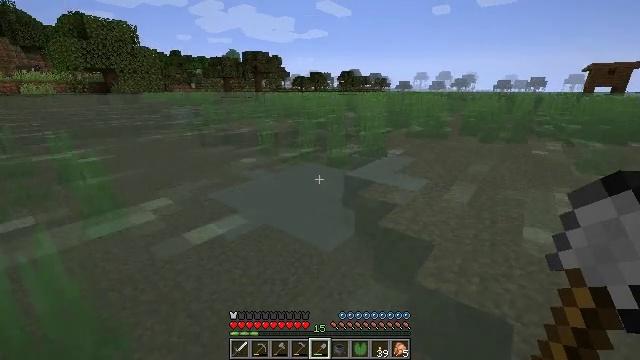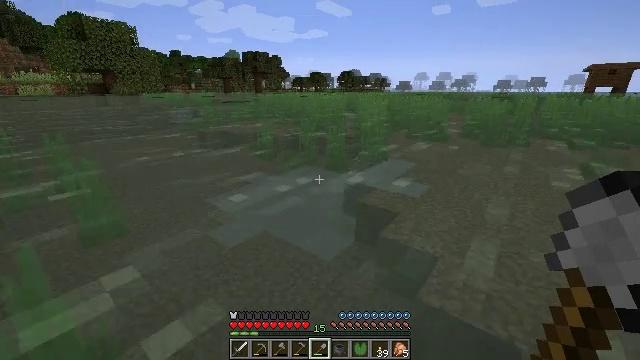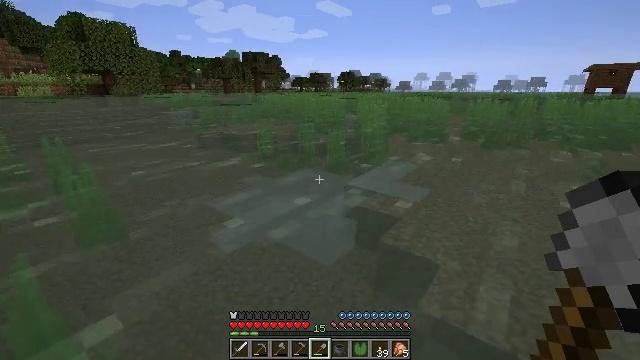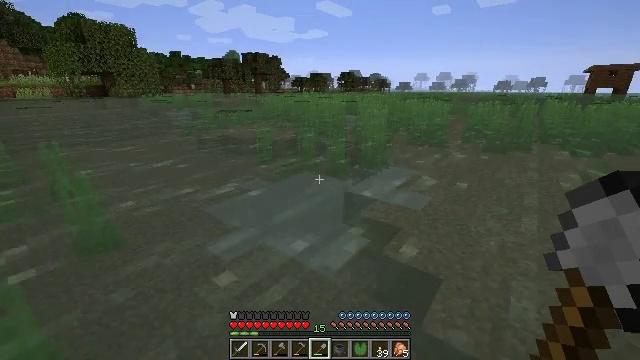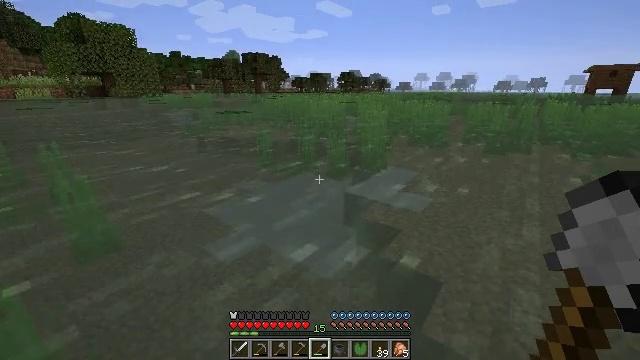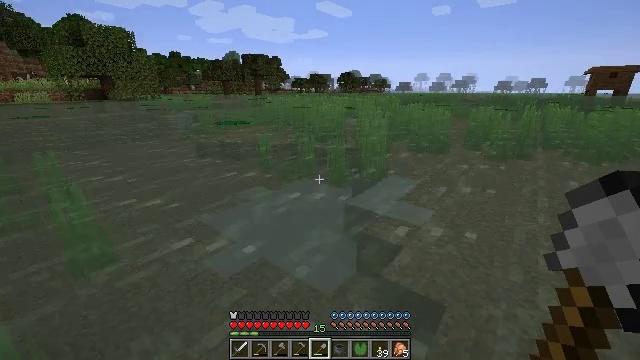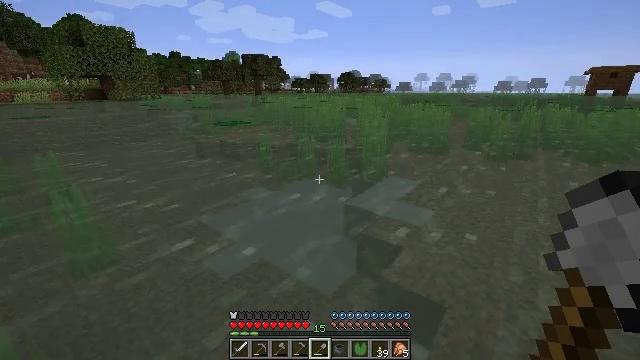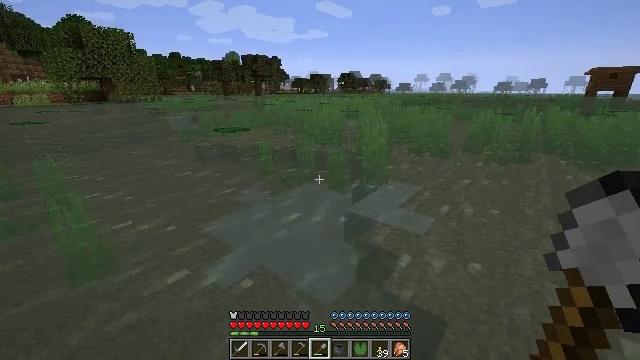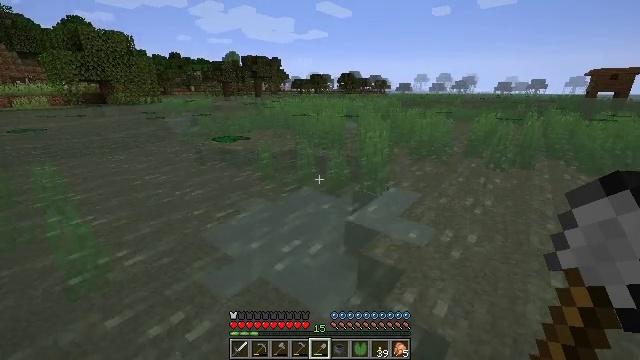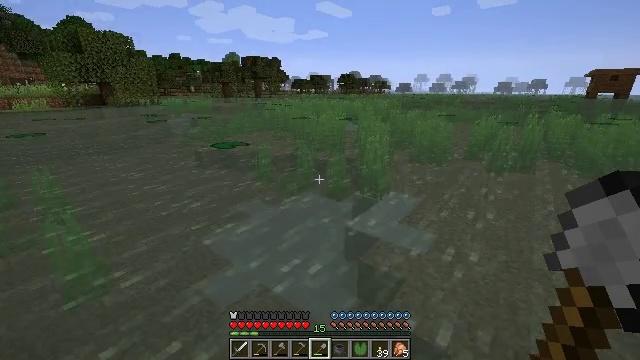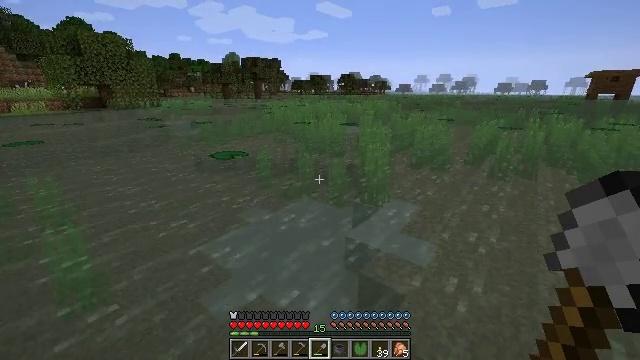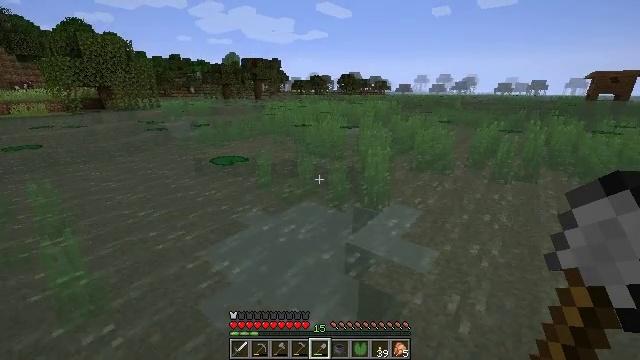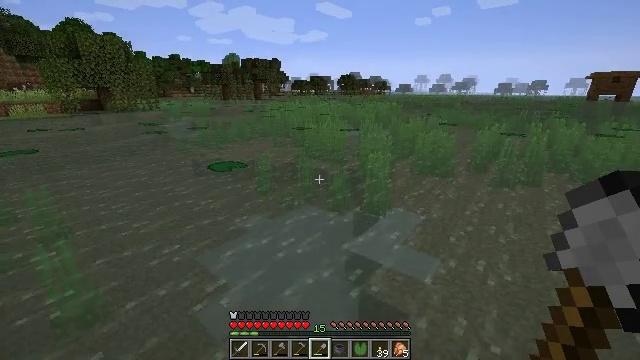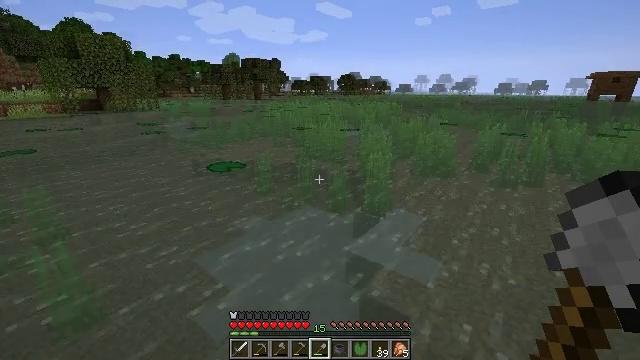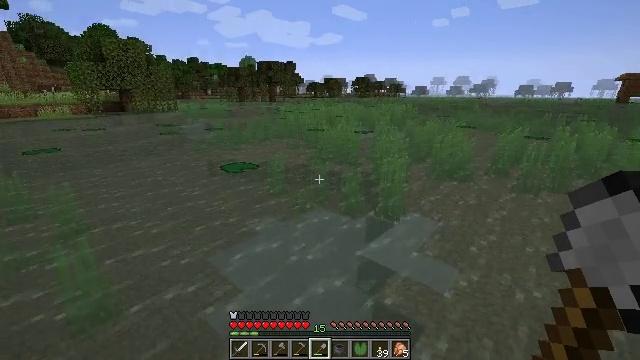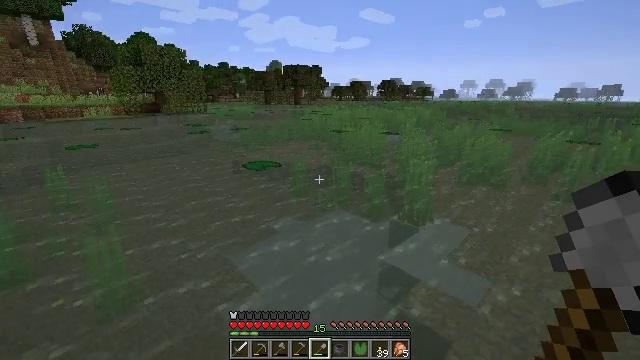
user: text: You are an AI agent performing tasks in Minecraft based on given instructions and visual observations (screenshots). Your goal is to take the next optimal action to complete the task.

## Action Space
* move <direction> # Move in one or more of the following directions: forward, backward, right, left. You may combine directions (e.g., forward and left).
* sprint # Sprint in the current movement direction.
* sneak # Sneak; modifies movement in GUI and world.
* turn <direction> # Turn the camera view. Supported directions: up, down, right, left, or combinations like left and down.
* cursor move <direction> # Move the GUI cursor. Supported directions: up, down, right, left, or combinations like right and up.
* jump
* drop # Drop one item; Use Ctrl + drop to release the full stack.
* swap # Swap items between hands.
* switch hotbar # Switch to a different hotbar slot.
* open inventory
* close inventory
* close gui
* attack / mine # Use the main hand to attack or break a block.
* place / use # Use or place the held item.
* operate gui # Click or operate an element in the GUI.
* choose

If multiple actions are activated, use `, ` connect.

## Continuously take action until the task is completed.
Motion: motion action
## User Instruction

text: Gather clay blocks.
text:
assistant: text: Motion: move forward, jump
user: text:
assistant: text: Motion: move forward, jump
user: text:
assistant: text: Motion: move forward, jump
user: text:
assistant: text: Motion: move forward, jump
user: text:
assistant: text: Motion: move forward, jump
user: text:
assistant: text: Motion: move forward, jump
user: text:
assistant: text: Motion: move forward, jump
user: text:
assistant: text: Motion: move forward, jump
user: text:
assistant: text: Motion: move forward, jump
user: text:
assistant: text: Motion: move forward, jump
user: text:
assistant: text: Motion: move forward, jump
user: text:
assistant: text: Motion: move forward, jump
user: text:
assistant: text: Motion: move forward
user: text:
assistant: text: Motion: move forward, turn left
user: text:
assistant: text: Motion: move forward, turn left
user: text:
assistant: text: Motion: move forward, turn left
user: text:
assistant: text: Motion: move forward, turn left
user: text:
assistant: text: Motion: move forward, turn left
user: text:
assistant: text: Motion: move forward
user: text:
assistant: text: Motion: move forward
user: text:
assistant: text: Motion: move forward
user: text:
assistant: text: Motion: move forward
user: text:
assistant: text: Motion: move forward
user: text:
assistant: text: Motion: move forward
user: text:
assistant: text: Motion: move forward
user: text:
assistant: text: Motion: move forward, jump
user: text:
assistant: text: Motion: move forward, jump
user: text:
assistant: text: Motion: move forward, jump
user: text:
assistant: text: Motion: move forward, jump
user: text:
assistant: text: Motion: move forward, jump